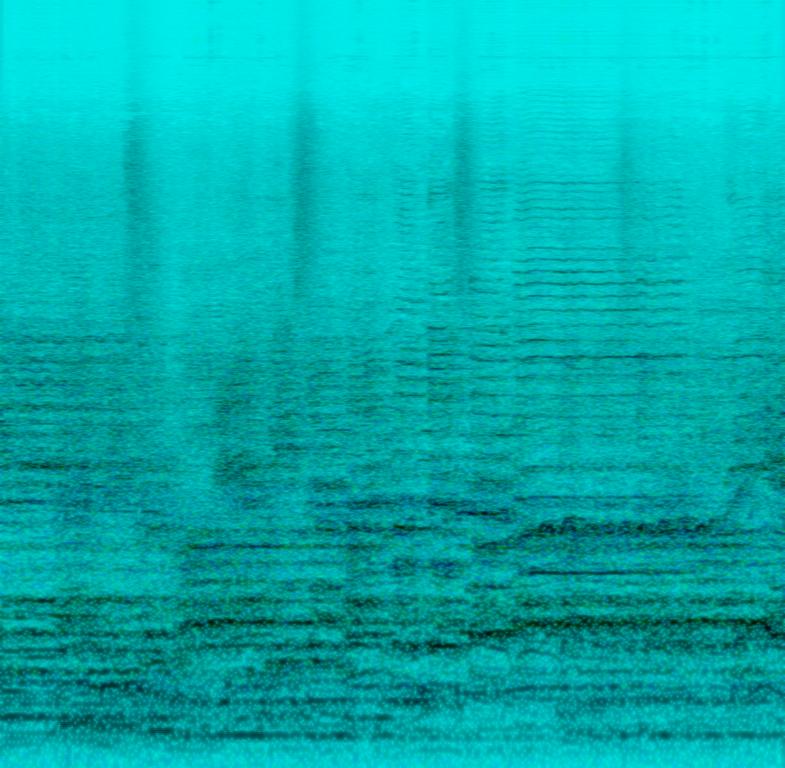
The low quality recording features a gospel song that consists of harmonizing mixed choir singing. The recording is noisy, in mono and it sounds passionate, joyful, soulful and reverberant.